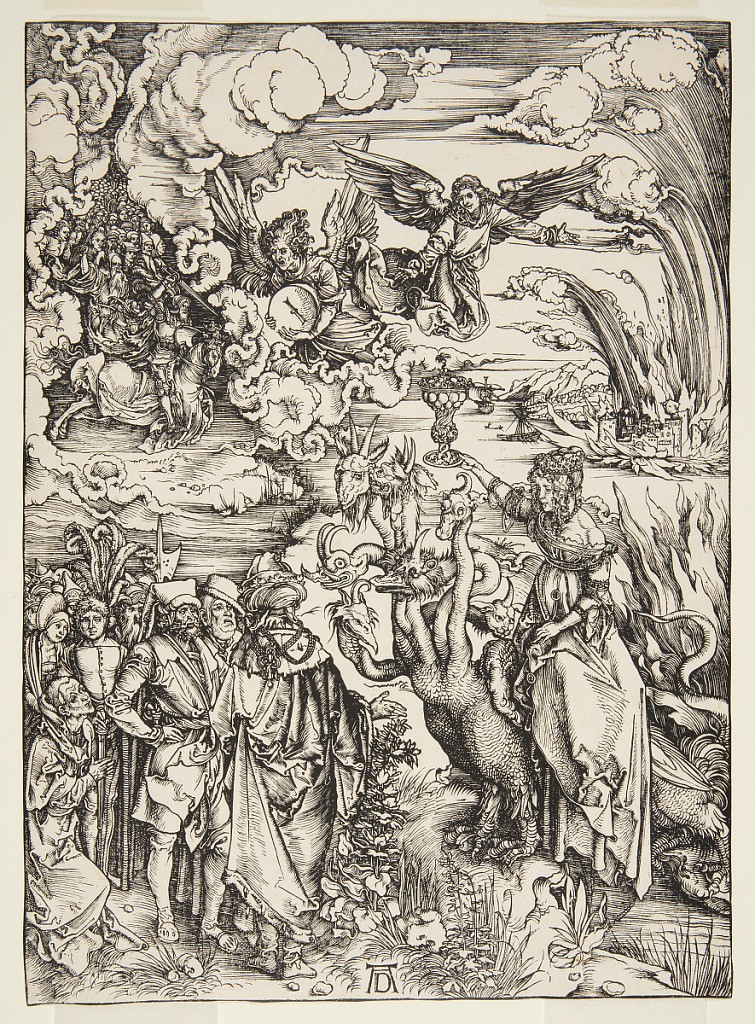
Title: The Whore of Babylon, from The Apocalypse
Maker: Albrecht Dürer, German, 1471–1528
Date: ca.1496-97
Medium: Woodcut on laid paper
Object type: Print
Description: Dense and dramatic outdoor scene; billowing clouds part to reveal winged angels guiding a crowd mid-air, led by the horsemen of the apocalypse (?), upper left. At lower left, an ornately dressed crowd is gathered, standing opposite a horned, seven-headed, long-necked, fantastic beast, ridden by a woman holding aloft an ornate vessel. Signed AD, lower center.